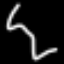
Label: squiggle